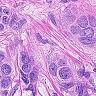
Metastatic tissue present: yes